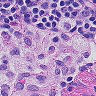
Metastatic tissue present: no